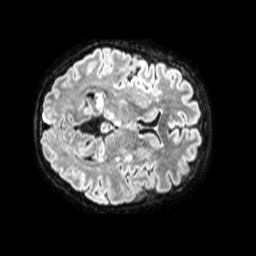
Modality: FLAIR
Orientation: axial
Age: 55
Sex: female
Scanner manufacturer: philips
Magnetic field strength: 1.5 T
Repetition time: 4.8 s
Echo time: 0.3832 s